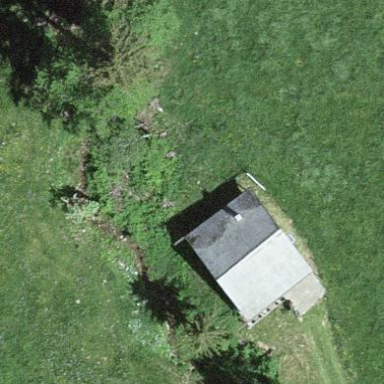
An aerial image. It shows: Cowshed building.